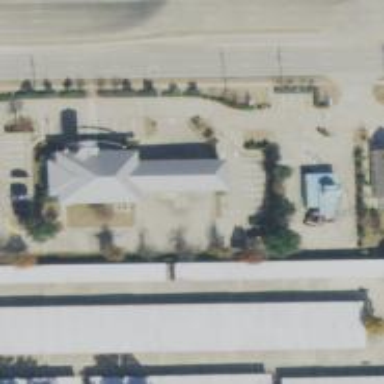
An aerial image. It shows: Storage rental shop.